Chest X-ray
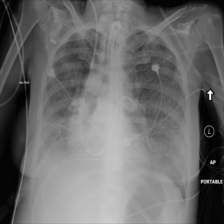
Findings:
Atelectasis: negative
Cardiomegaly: negative
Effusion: negative
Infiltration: positive
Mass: negative
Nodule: negative
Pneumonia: negative
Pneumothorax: negative
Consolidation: negative
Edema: negative
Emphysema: negative
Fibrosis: negative
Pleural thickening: negative
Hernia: negative